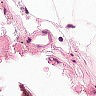
Metastatic tissue present: no